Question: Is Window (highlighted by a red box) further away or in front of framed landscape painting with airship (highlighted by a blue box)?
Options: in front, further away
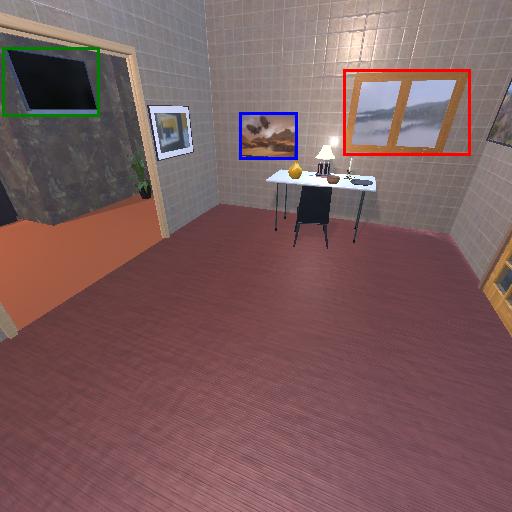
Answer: in front